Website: walmart
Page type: delivery-shipping
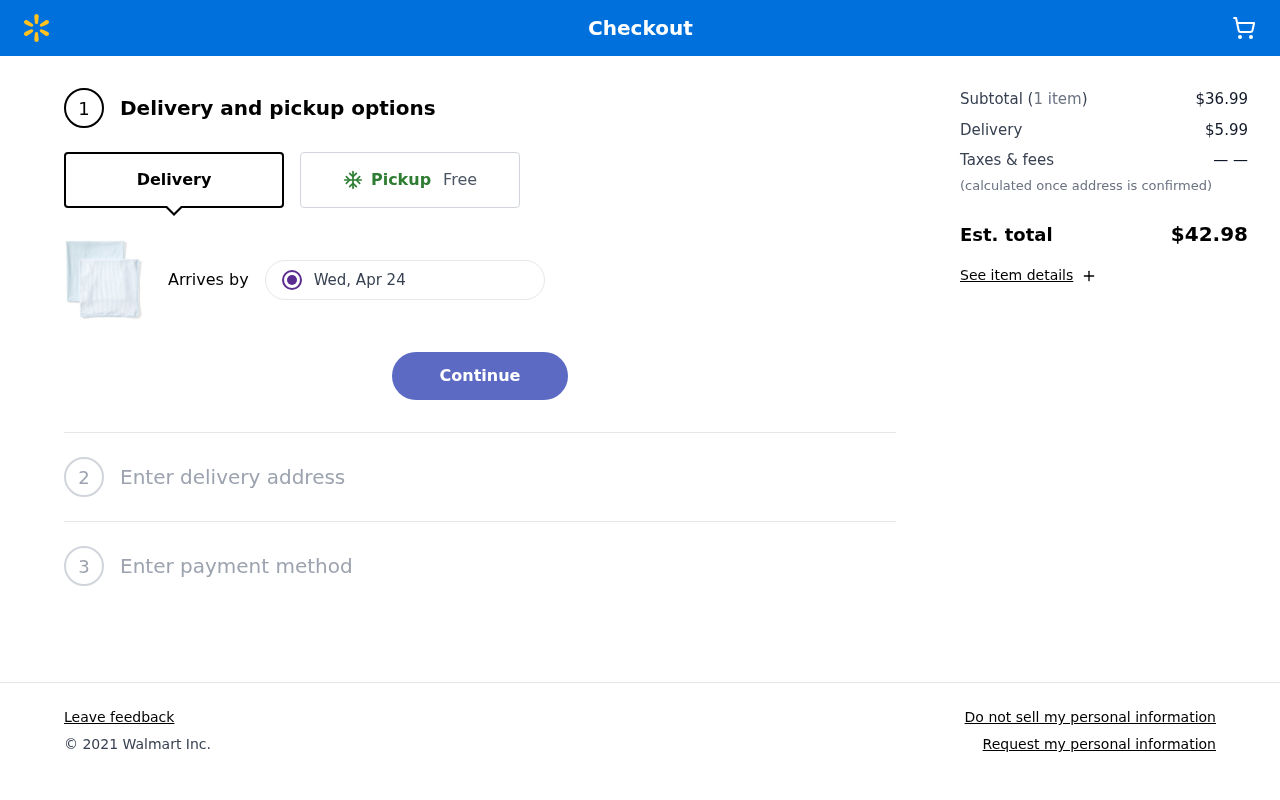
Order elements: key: ORDER_DELIVERY_DATE
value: Wed, Apr 24
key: ORDER_NUM_ITEMS
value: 1 item
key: ORDER_SUBTOTAL
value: $36.99
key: ORDER_SHIPPING_COST
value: $5.99
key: ORDER_TOTAL
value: $42.98